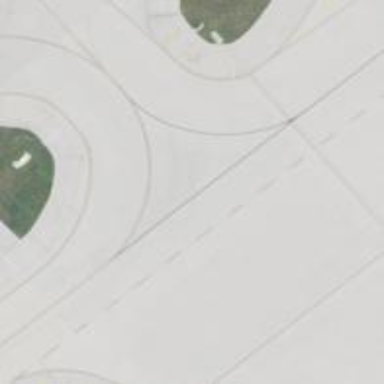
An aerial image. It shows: View of taxiway at the airport.